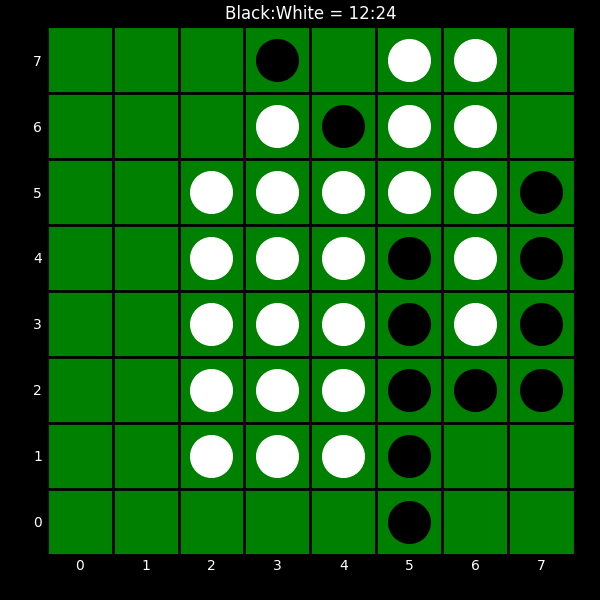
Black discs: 12
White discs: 24